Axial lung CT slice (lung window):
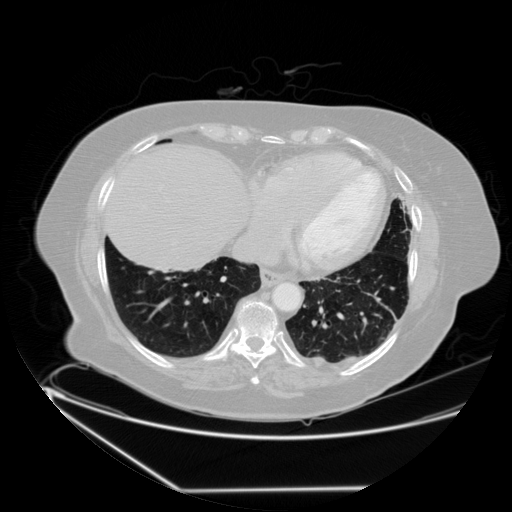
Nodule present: no